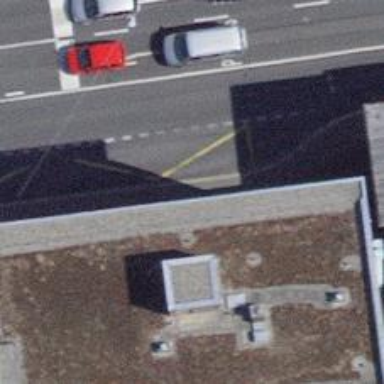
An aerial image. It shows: Bus stop with asphalt surface. The stop includes platform with shelter.